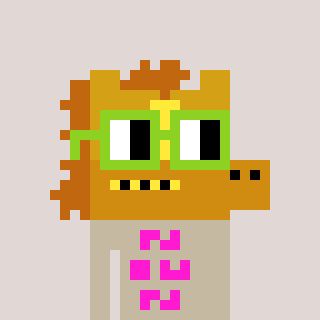
a pixel art character with square light green glasses, a yellow horse-shaped head and a bege-colored body on a warm background